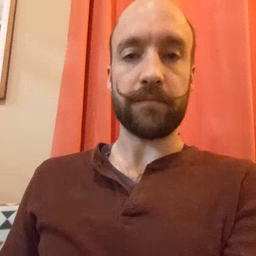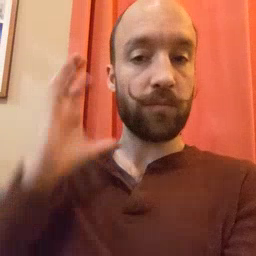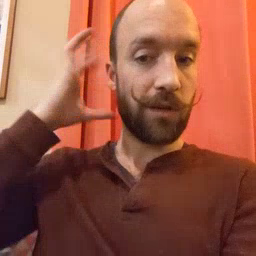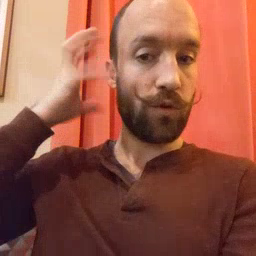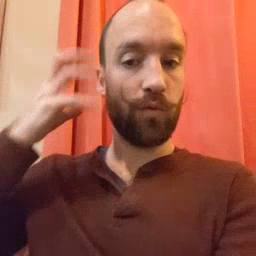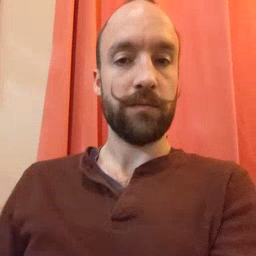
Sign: radio